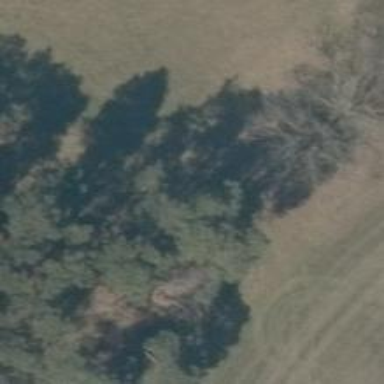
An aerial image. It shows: Row of trees in natural setting.